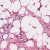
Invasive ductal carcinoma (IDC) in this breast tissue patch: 1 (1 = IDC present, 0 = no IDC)